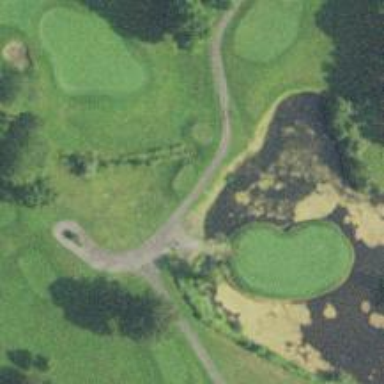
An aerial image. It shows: Service road designated as golf cart path.